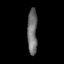
Tissue: prostate
Cell type: T cells
Senescence score: 0.3241
Nuclear area (px): 440
Mean DAPI intensity: 112.72